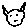
Label: cat